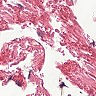
Metastatic tissue present: no